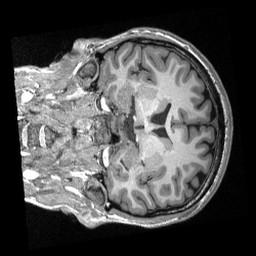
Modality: T1w
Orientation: coronal
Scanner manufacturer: siemens
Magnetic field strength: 3 T
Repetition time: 2.3 s
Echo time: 0.00308 s